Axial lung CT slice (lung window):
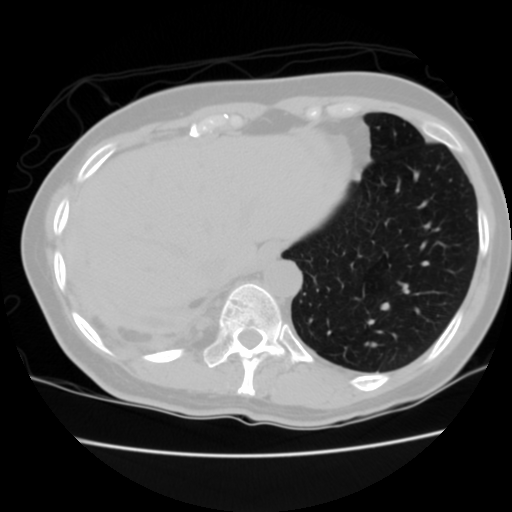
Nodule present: no